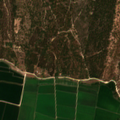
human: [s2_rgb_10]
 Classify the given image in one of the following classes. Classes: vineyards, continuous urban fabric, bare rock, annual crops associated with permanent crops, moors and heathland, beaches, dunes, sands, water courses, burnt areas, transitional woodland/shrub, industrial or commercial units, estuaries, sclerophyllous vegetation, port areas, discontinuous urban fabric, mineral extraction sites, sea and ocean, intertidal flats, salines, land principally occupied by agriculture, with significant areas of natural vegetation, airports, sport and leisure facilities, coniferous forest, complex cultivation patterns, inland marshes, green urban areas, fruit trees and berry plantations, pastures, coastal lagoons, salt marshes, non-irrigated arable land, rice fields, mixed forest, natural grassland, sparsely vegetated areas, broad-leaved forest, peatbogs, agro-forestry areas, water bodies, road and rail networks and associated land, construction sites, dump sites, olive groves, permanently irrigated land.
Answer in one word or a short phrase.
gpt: rice fields, broad-leaved forest, mixed forest